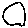
Label: circle